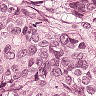
Metastatic tissue present: yes